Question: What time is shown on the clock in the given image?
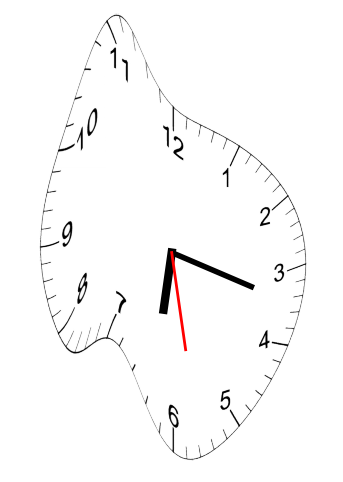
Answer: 06:17:28